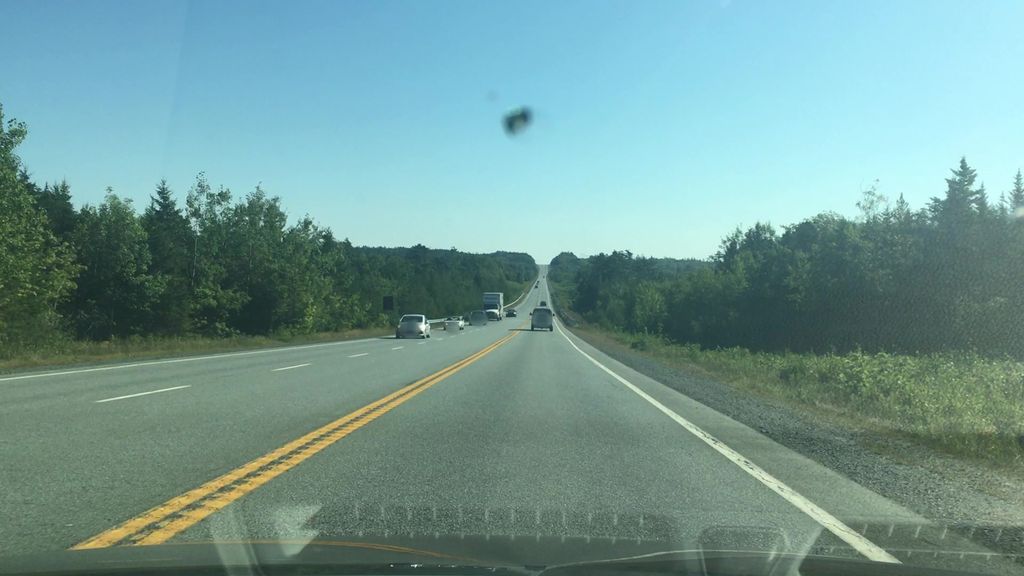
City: halifax